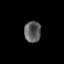
Tissue: skin
Cell type: Others
Senescence score: 0.6992
Nuclear area (px): 345
Mean DAPI intensity: 91.806